Field crop: maize
Growth stage: 2
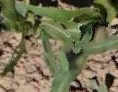
Species: maize